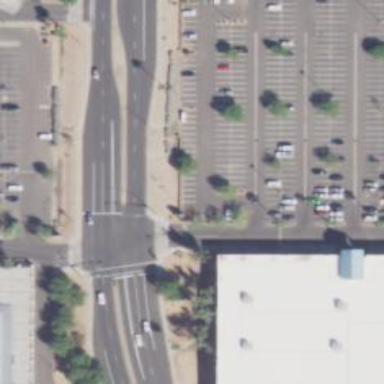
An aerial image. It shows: Solid stop line on the road.